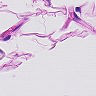
Metastatic tissue present: no